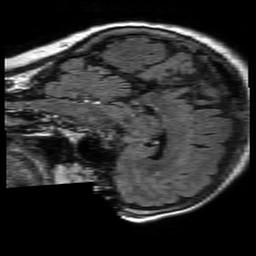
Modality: FLAIR
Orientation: sagittal
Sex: female
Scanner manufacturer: philips
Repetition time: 11 s
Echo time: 0.125 s